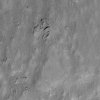
Atmospheric dust classification: not_dusty